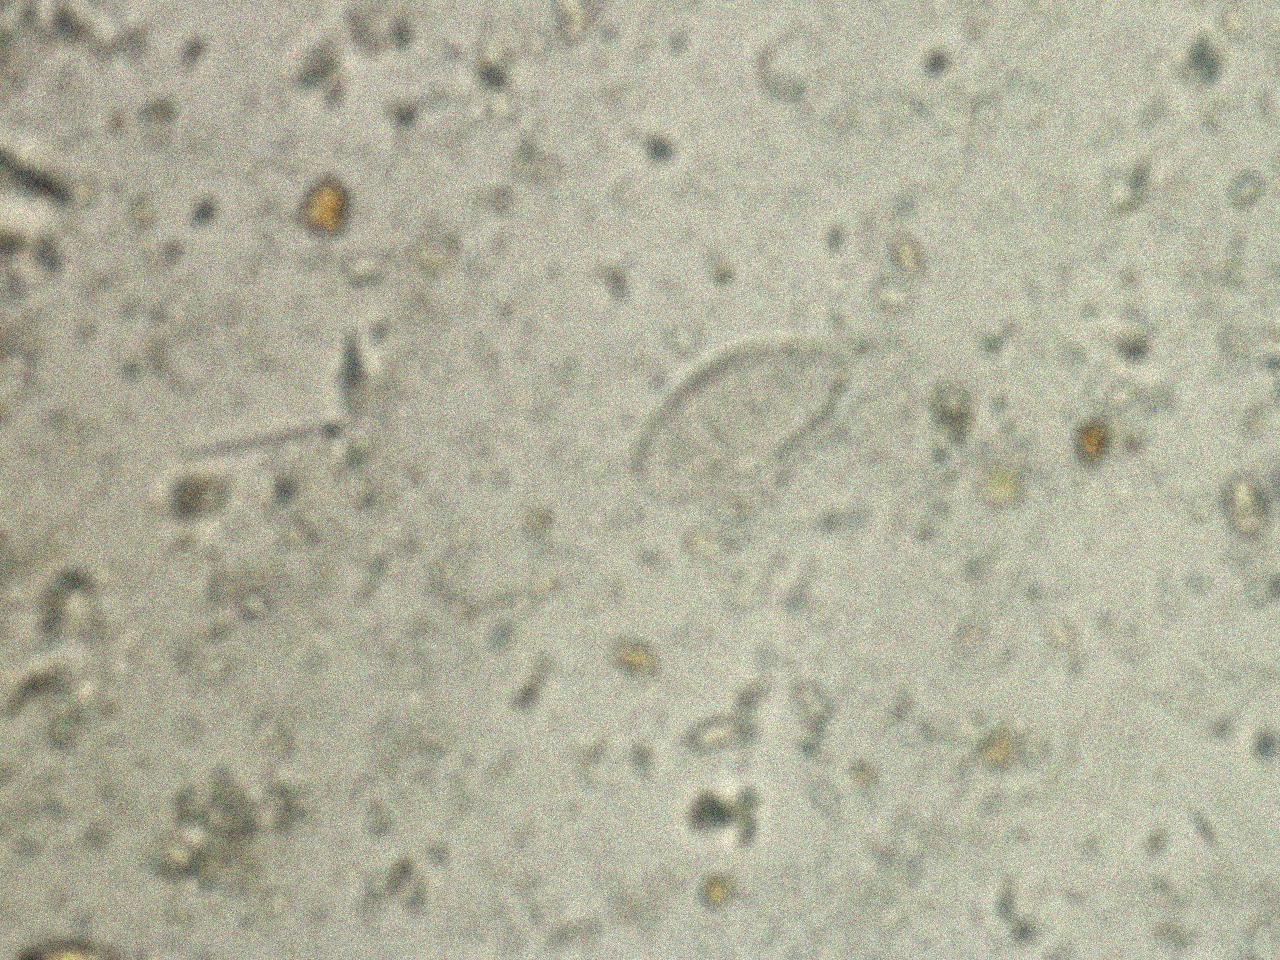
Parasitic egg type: Enterobius vermicularis